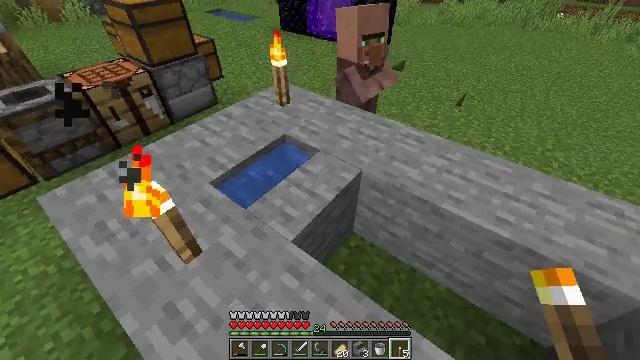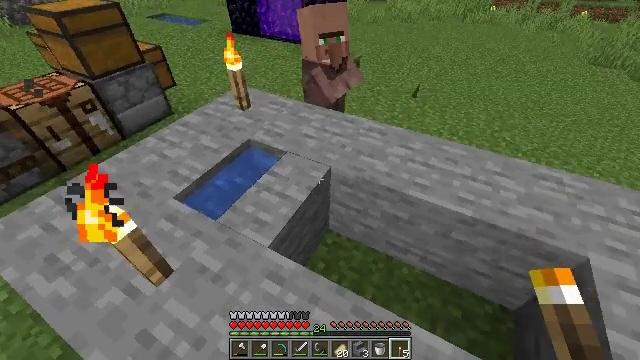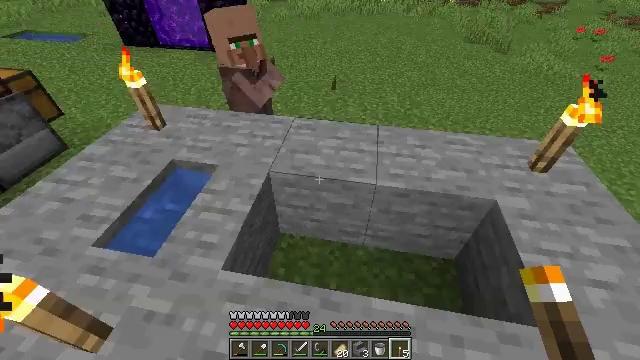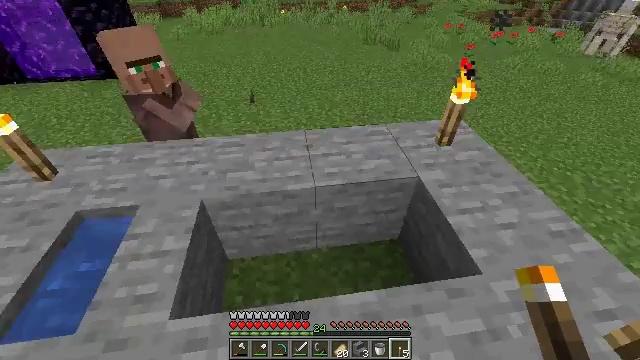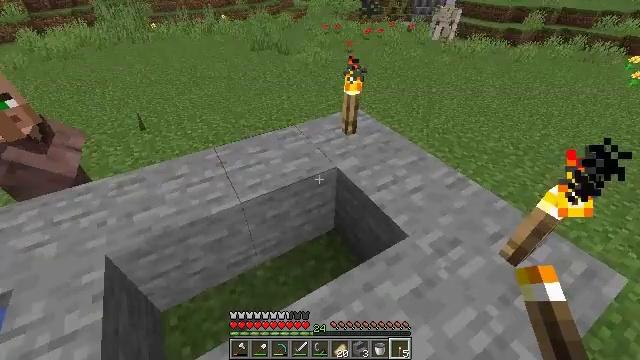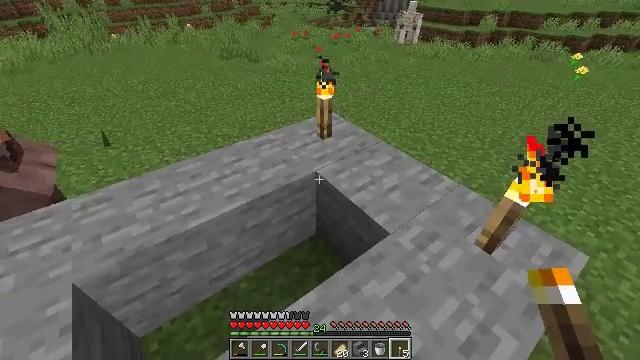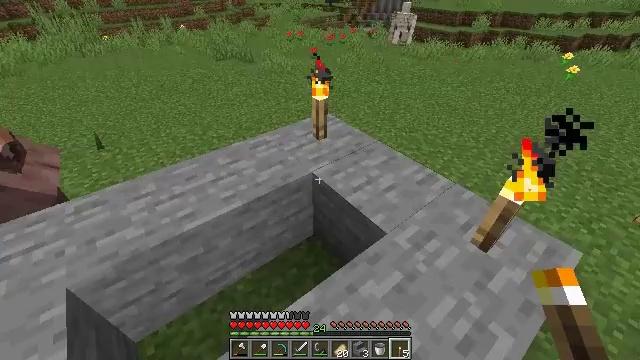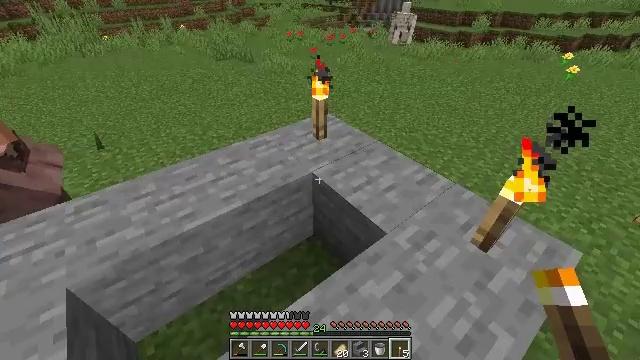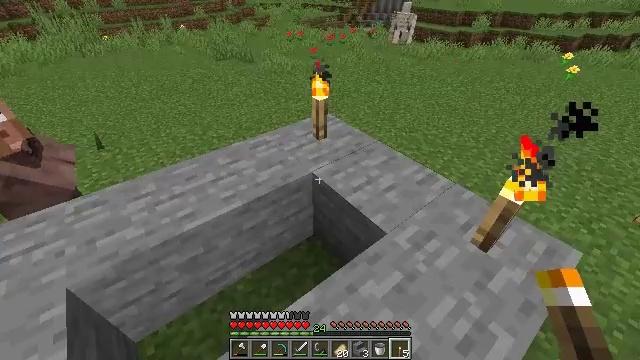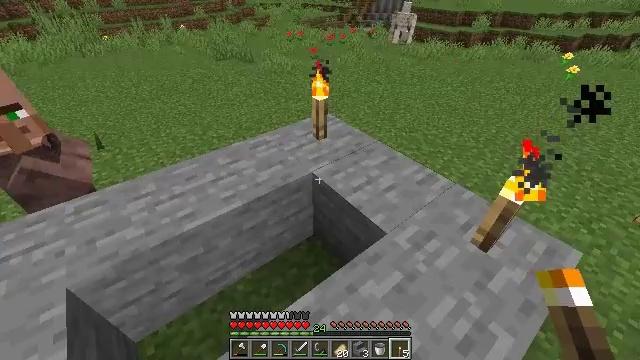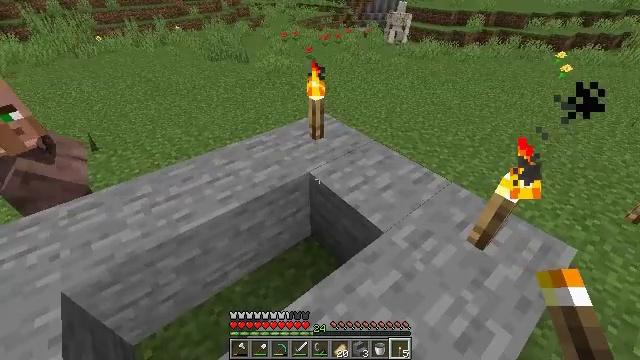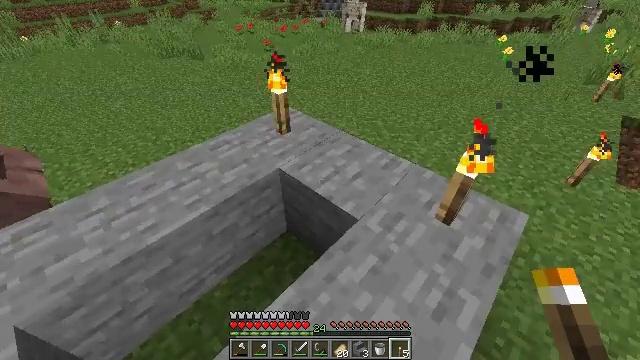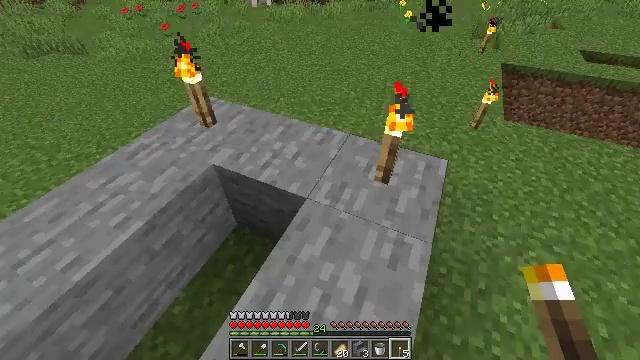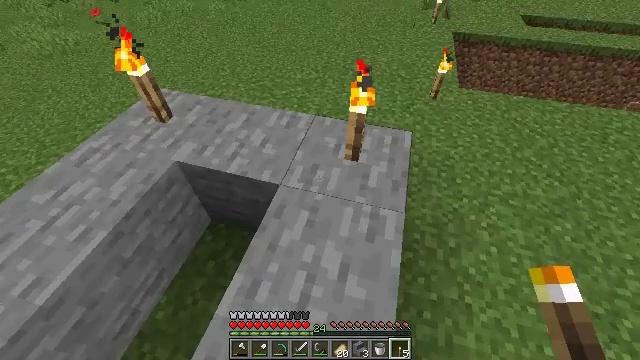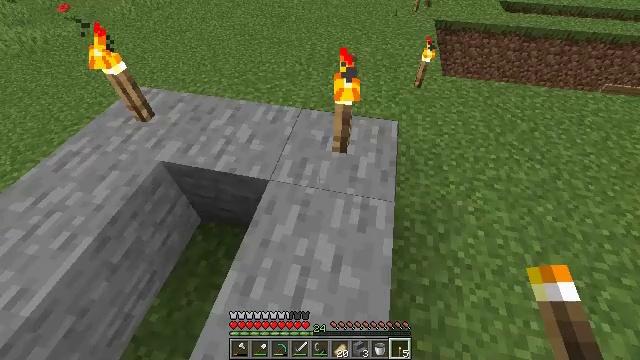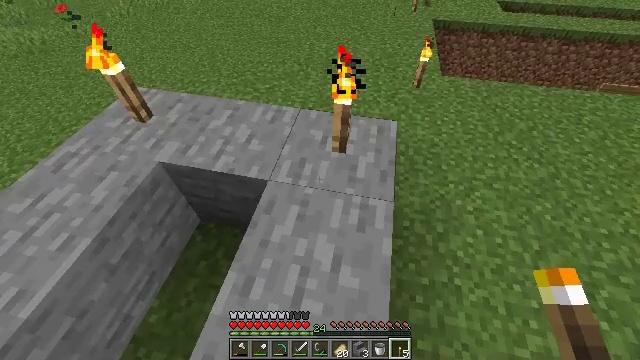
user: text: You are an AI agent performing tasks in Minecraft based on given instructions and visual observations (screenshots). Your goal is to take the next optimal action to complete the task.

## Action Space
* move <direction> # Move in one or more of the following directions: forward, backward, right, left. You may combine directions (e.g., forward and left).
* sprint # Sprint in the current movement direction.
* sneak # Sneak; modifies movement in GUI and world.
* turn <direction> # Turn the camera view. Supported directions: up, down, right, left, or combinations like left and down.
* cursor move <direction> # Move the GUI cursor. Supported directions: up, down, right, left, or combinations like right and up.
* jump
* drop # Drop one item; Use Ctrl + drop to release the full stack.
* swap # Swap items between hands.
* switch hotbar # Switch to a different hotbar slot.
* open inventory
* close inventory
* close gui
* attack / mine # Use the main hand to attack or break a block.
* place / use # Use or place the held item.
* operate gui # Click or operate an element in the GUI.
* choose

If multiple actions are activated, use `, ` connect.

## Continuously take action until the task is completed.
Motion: motion action
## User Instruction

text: Form a heavy weighted pressure plate inside the crafting table.
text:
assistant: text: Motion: turn right
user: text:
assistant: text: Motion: turn right
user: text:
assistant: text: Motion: turn right and up
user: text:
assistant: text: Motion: turn right and up
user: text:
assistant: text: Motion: turn right and up
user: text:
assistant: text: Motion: turn right
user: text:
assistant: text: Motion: no_op
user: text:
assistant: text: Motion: no_op
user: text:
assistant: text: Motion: no_op
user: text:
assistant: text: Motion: no_op
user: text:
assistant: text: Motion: turn right and down
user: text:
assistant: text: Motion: turn right and down
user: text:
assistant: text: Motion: turn right and down
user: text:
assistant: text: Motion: turn right and down
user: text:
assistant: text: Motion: no_op
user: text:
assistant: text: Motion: no_op
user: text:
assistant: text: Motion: no_op
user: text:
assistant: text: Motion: no_op
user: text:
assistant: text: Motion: no_op
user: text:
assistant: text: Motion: no_op
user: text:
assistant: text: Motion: no_op
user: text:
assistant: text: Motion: no_op
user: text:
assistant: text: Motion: no_op
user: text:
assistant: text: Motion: turn left
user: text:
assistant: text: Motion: turn left
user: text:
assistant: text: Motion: turn left and down
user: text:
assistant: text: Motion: turn left
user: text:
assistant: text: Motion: turn left
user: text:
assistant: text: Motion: turn left
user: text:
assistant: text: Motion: turn left